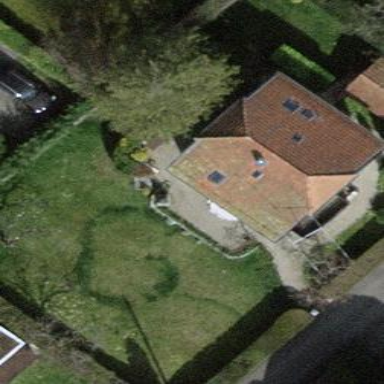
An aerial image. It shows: Garden enclosed by fence.